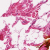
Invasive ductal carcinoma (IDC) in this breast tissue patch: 0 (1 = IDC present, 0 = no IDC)